Question: when clicking the submit buttom in my form without filling up data, two fields are required at the same time, one is type text , the second is select. Is this normal? I would like to require fields from top to bottom.
my code
'''
<form class="well span8" name="contact-form" action="<?php echo base_url();?>main/validar_contacto" method="post">
<div class="row">
<div class="span3">
<label>Nombre</label>
<input type="text" name="fnombre" class="span3" placeholder="Nombre" id="fnombre" required minlength="10" data-validation-minlength-message="muy pocos caracteres">
<label>Apellidos</label>
<input type="text" name="fapellidos" class="span3" placeholder="Apellido" required>
<label>Email </label>
<div class="input-prepend">
<span class="add-on"><i class="icon-envelope"></i></span>
<input type="email" name="femail" id="inputIcon" class="span2" style="width:233px" placeholder="Ingrese email" required>
</div>
<label>Telefono</label>
<input type="text" name="ftelefono" class="span3" placeholder="Telefono">
<label>Celular</label>
<input type="text" name="fcelular" class="span3" placeholder="Celular">
<label>Ciudad</label>
<input type="text" name="fciudad" class="span3" placeholder="Ciudad" required>
<label>Dirigido a:
<select id="dirigido" name="fdirigido" class="span3" required>
<option value="" <?php echo set_select('fdirigido', '', true);?>>Seleccione:</option>
<option value="ventas" <?php echo set_select('fdirigido','ventas');?>>Ventas</option>
<option value="contacto" <?php echo set_select('fdirigido','contacto');?>>Contacto</option>
</select>
</label>
</div>
<div class="span5">
<label>Mensaje</label>
<textarea name="fmensaje" id="message" class="input-xlarge span5" rows="8" required></textarea>
</div>
</div>
<button type="submit" class="btn btn-primary contact">Enviar</button>
</form>
'''
I'm attaching an image with the behaviour being depicted.

thanks
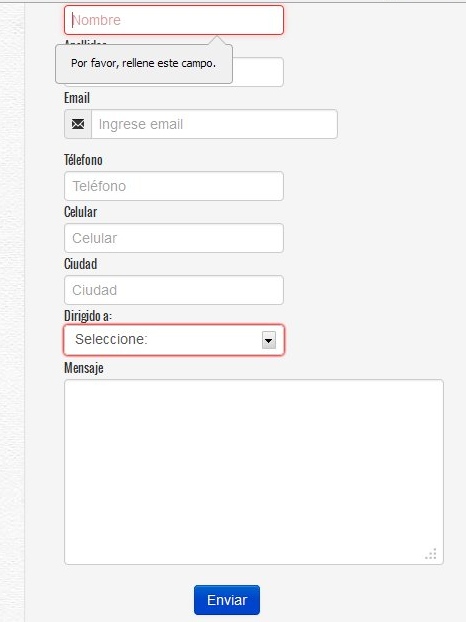
Answer: It depends on browser,
Firefox and IE 10 highlight all required fields which have not been filled,
where as Google chrome highlights the first empty field.
If you want all browsers to behave similarly then you should do validation by using simple Javascript or JQuery.
You can also look for JQuery Plugins for validation, they can be customized and are easy to implement.
With a quick google search I found this
<URL>